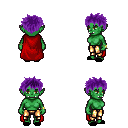
a pixel art fantasy rpg character, female body template, orc, green skin, red cape, gold greaves, purple bedhead hairstyle, bracelets, black slippers, four views (front, back, left, right), 2x2 character sprite sheet, small pixel art, hard edges, no anti-aliasing